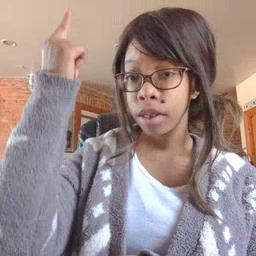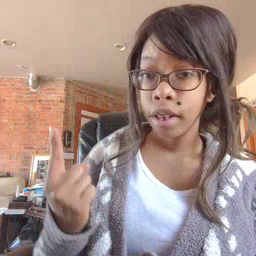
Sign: up